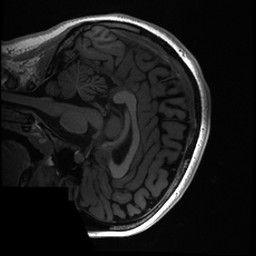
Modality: T1w
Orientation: sagittal
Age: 19
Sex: female